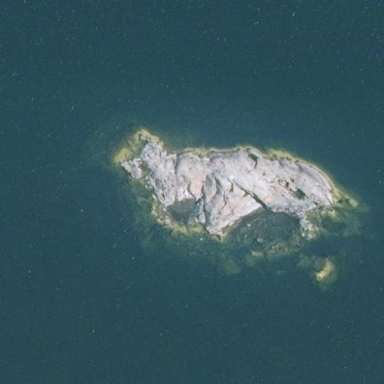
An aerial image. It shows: Islet located along the natural coastline.